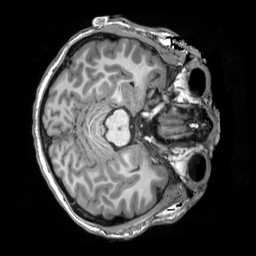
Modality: T1w
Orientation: axial
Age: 18
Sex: male